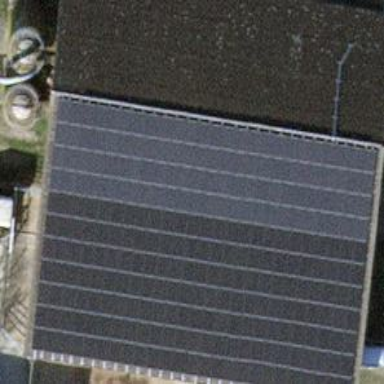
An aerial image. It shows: Gabled roof on farm auxiliary building.